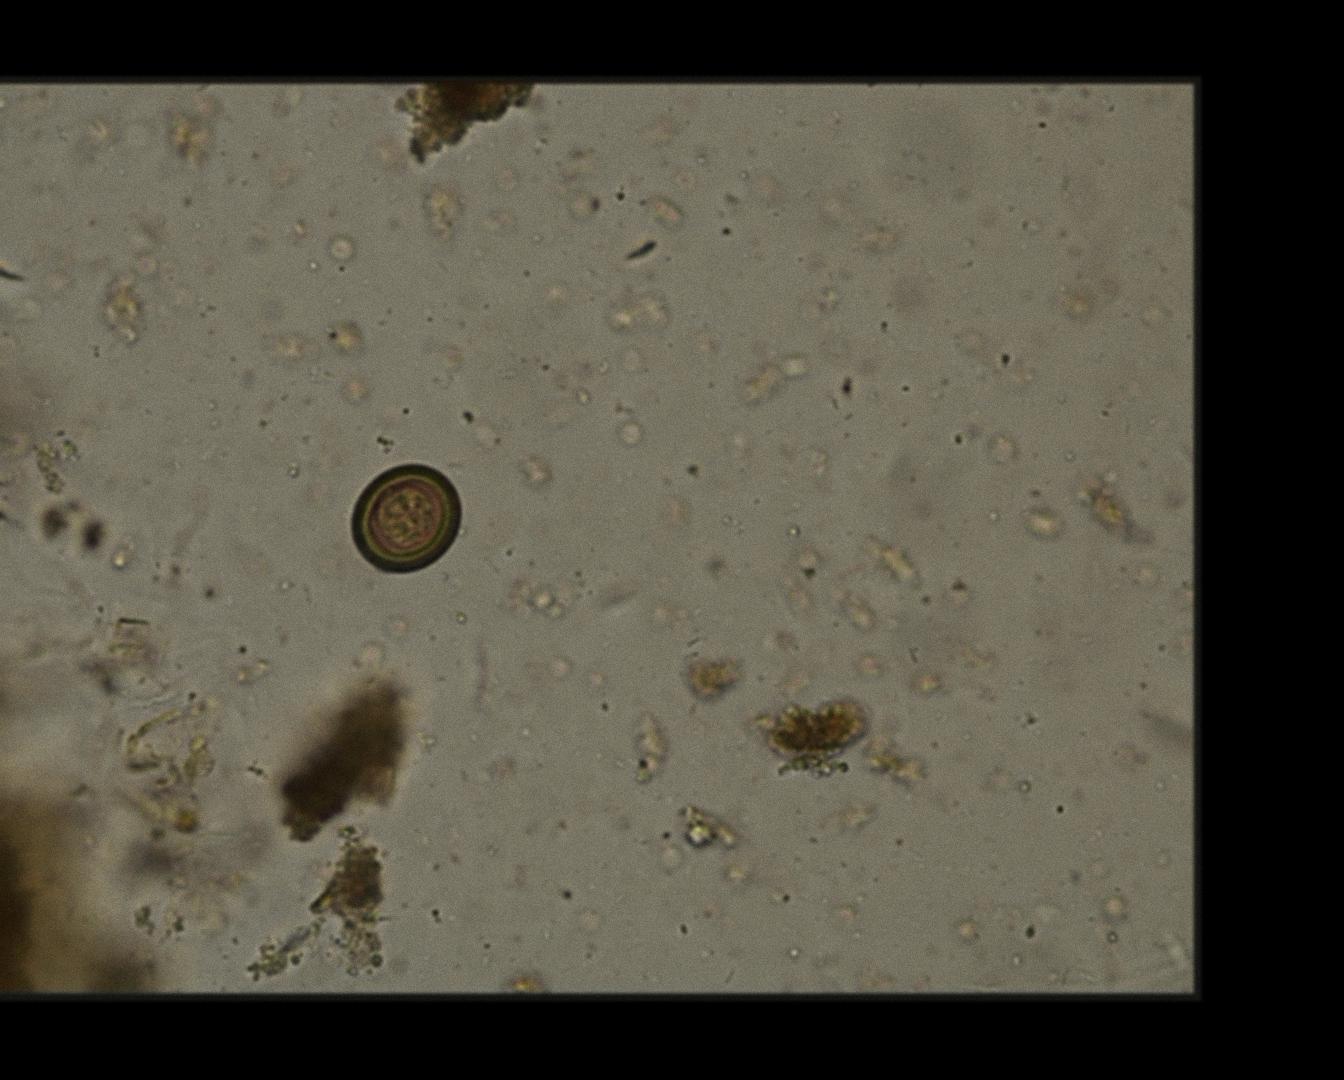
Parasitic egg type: Taenia spp. egg